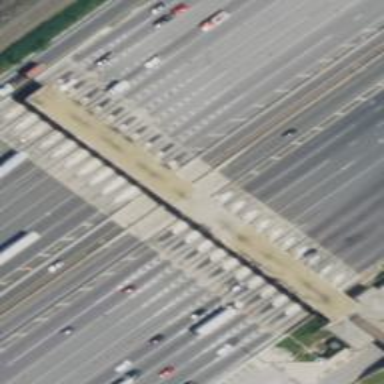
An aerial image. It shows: Toll gantry on the road.